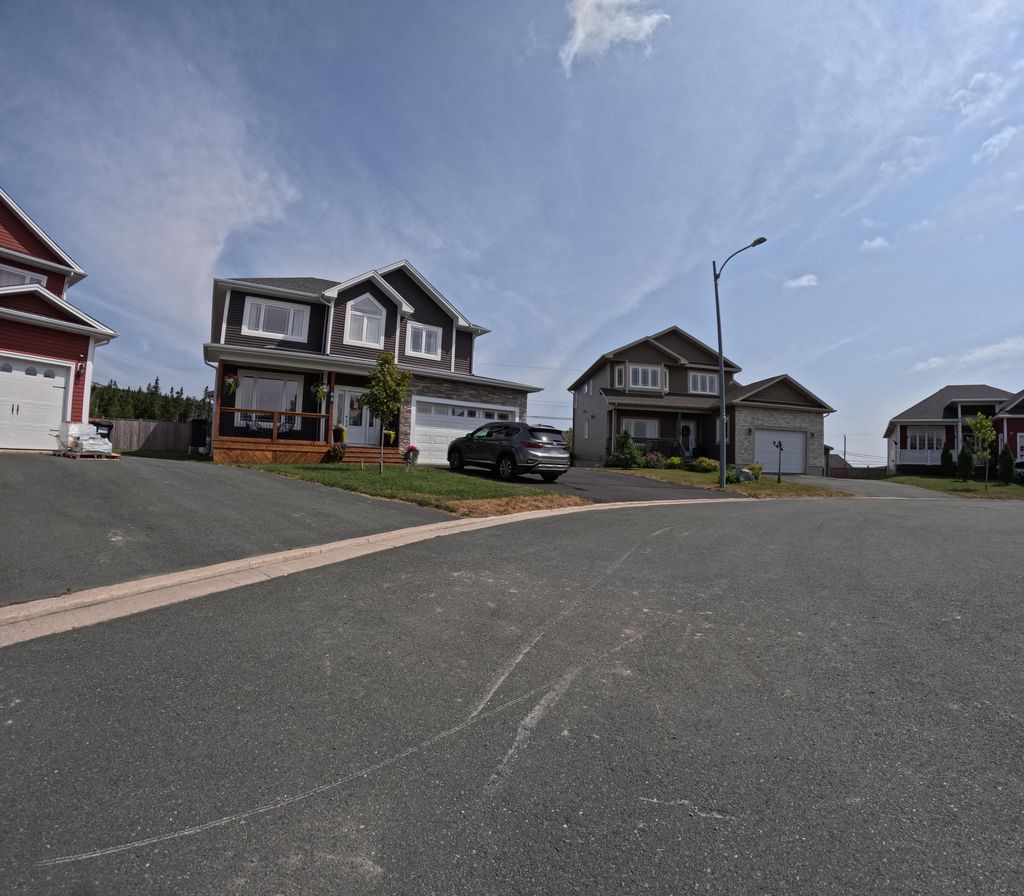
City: st_johns